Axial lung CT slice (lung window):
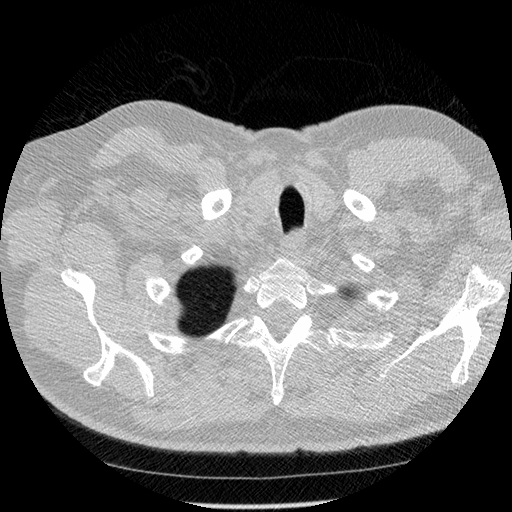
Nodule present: no